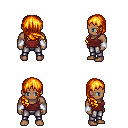
a pixel art fantasy rpg character, male body template, human, dark skin, maroon pirate shirt, metal pants, light blonde right-swept hairstyle, white cloth bracers, four views (front, back, left, right), 2x2 character sprite sheet, small pixel art, hard edges, no anti-aliasing